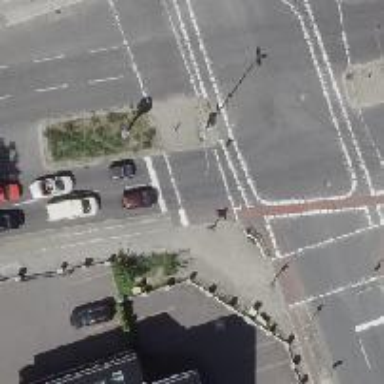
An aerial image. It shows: Sidewalk along the footway.